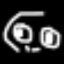
Label: frog